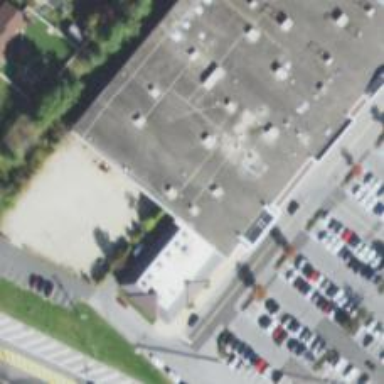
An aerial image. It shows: Fitness centre on leisure land.